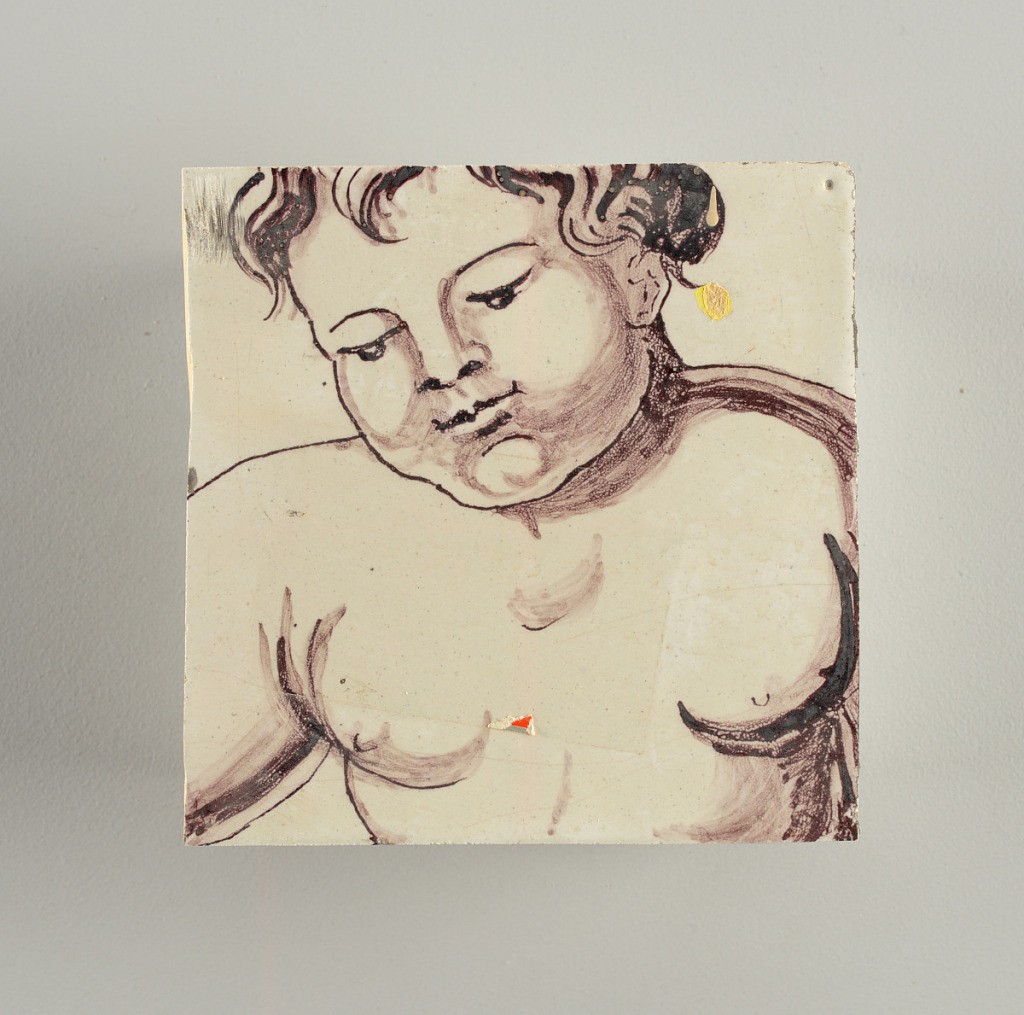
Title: Wall facing
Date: ca. 1725
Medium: tin-glazed earthenware, underglaze
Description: Running design for a frieze or a dado, composed of scrolls of foliage and strapwork, and four repeating motifs--a seated woman in a small upright oval medallion, a putto seated on a rocailled base, and strapwork in axial pattern.  The various panels, A to F, show various repeats of the same design, all being five tiles high and a varying number of tiles wide.